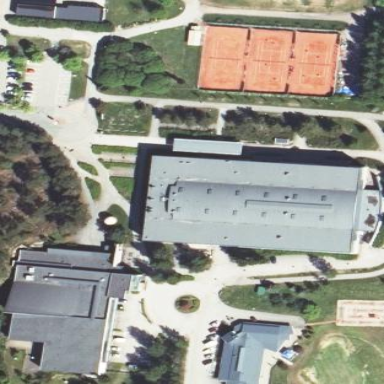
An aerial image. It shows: Multi-sport center building located on leisure land.